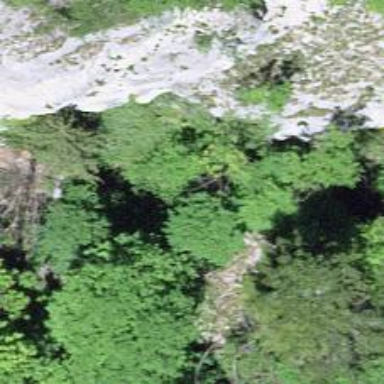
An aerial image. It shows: Cliff in nature.